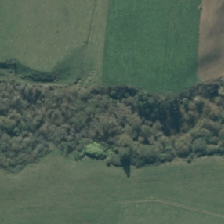
Land cover: deciduous_hardwood